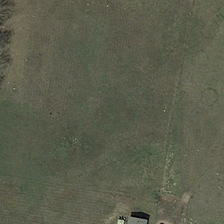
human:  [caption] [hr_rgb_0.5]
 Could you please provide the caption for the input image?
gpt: a lot of trees were planted around the pasture .

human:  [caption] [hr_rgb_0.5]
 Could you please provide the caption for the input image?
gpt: a house with a grey roof on a large ranch .

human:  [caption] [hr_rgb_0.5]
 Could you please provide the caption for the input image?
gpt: a house with a grey roof on a large ranch .

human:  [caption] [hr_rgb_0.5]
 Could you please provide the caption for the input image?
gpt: a lot of trees were planted around the pasture .

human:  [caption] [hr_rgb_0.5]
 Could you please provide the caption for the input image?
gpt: a house with a grey roof on a large ranch .